Question: I have created a puppet/vagrant/VirtualBox generated installation of Ubuntu running on a Windows host; see <URL> for details. This allows users to run RStudio and Shiny server on Windows. In 'Vagrantfile', I have
'config.vm.synced_folder "shiny-server", "/srv/shiny-server", create:true'
to create a shared folder. When I start the VM with 'vagrant up' or 'vagrant reload', everything works ok.
One customer does not want to install vagrant etc, and asks for a standalone VM to be started/stopped with the VirtualBox Manager on Windows. However, after I shutdown a vagrant-booted VM Box, my synced folders do not connect/mount again on VM restart, even if they turn up correctly in the shared folders dialog of the VirtualBox Manager.
How can I shrink-wrap a Vagrant-generated VM so it can be started/stopped without Vagrant?
I still could not resolve this. When I force automount, on restore 'media/sf_<folder>' is synced, not the required folder. How can I force VirtualBox to use sync-template from 'Vagrantfile' after a restart?
And how do I force automount in vagrant without doing it manually.
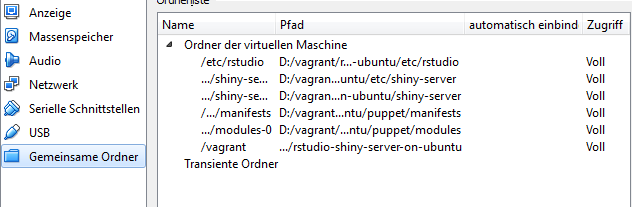
Answer: After some further debugging and the lack of response to a similar query on the google/vagrant forum:
- 'vagrant up''vagrant reload'- 'vagrant reload'- 'vagrant''CTRL-V'
To use persistent synced folders, you must use 'upstart' or similar methods; it cannot be done with 'Vagrantfile' only.
See also Alvaro's response:
<URL>